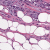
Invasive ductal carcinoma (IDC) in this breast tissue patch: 1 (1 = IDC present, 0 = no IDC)